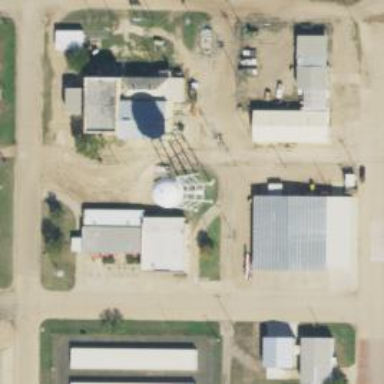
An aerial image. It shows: Water tower that is man-made.